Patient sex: F
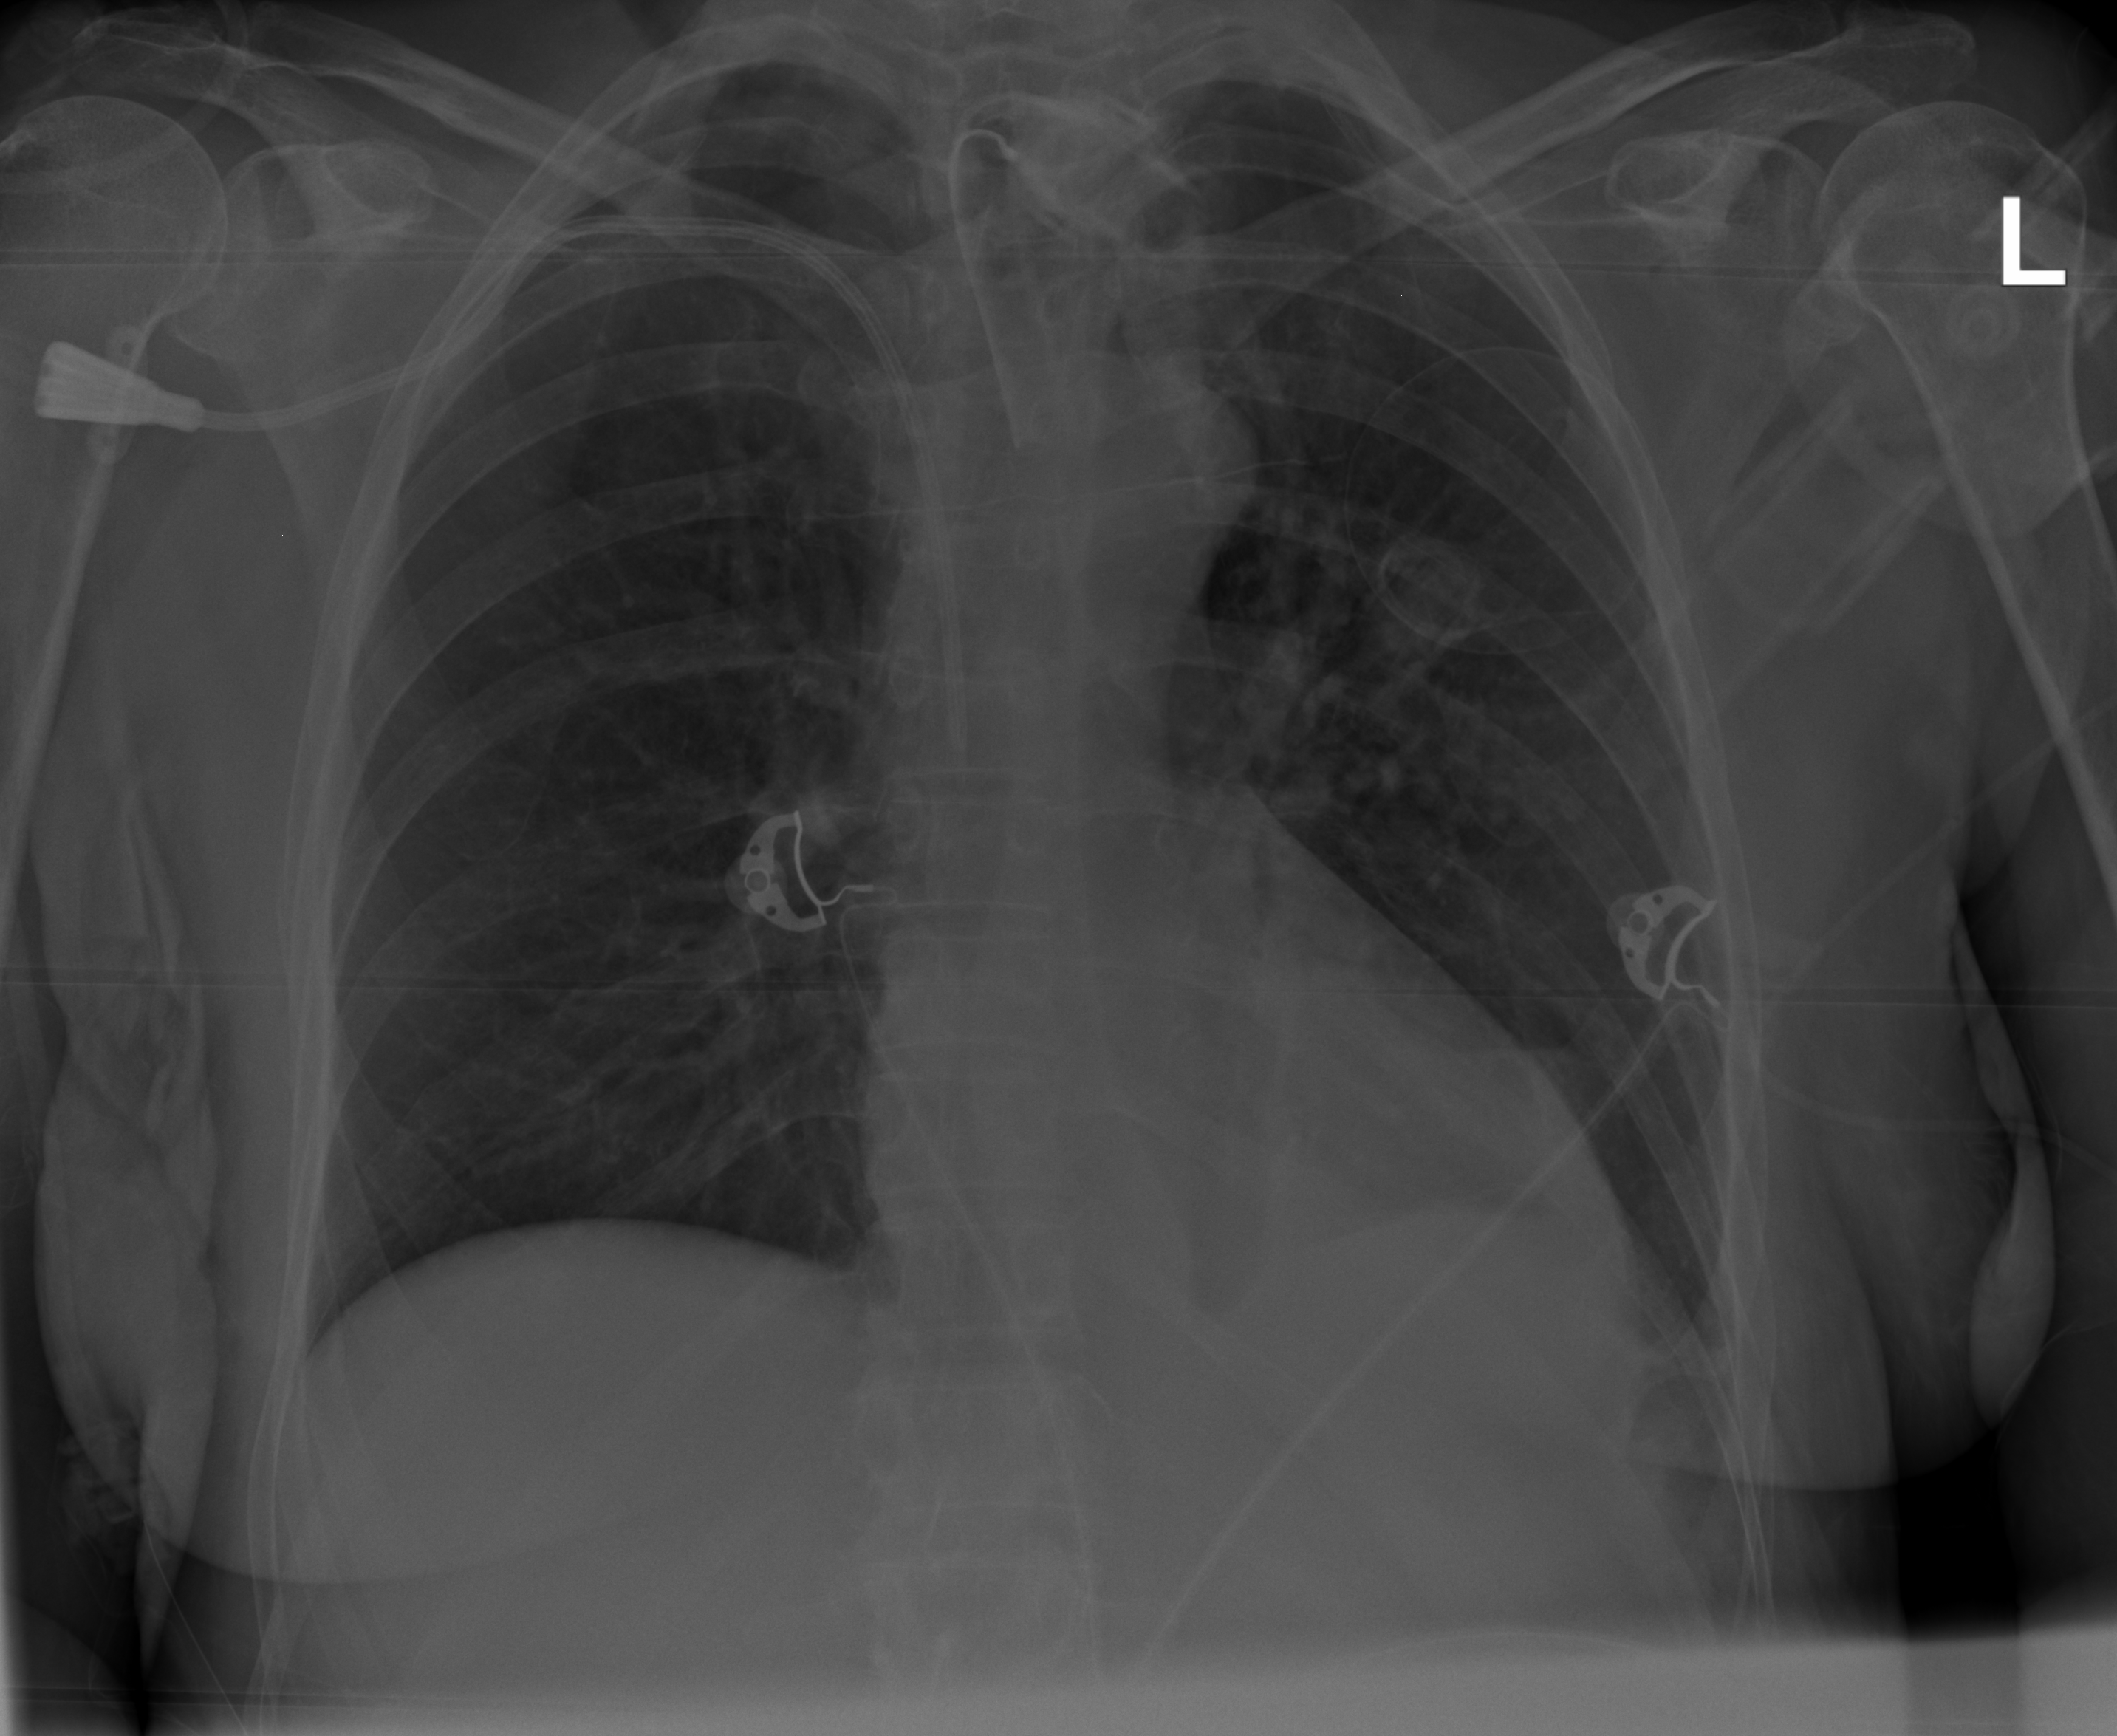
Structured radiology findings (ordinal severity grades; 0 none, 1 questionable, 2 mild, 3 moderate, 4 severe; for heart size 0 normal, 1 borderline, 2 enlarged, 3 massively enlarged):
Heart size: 0
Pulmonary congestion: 0
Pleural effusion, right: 0
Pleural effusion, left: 0
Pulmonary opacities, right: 0
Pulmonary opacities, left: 0
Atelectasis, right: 0
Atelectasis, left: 1